Question: I'm doing some writing and would like to copy the path of the current editor tab (as shown in the tooltip here) to the clipboard:

Anyone happen to know a shortcut for this?
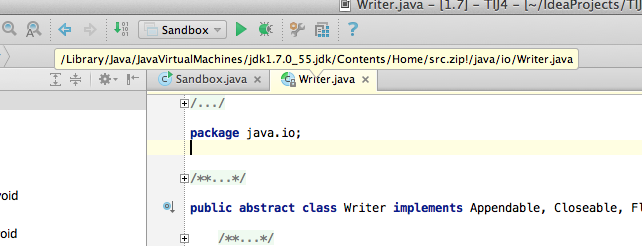
Answer: Press + to select current file on <URL>:

Then ++ to copy path to a file and come back to editor.